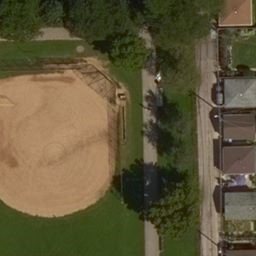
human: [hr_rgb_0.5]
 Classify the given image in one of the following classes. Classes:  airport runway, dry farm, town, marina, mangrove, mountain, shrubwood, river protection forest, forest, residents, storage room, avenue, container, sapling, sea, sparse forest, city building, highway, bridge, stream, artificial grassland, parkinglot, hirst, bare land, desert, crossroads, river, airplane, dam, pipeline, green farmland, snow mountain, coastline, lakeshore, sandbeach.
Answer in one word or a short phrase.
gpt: artificial grassland